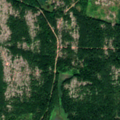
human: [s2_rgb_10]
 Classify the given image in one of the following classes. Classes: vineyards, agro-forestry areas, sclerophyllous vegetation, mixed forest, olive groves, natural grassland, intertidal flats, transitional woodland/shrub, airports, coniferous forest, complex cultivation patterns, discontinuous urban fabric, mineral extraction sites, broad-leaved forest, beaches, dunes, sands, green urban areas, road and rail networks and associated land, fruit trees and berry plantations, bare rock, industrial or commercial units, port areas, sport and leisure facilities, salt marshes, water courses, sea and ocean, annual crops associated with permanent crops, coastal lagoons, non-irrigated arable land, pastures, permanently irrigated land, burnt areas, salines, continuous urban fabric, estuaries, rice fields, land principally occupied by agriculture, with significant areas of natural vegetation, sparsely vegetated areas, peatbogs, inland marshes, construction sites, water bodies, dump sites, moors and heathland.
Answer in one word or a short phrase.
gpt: coniferous forest, mixed forest, transitional woodland/shrub, sea and ocean